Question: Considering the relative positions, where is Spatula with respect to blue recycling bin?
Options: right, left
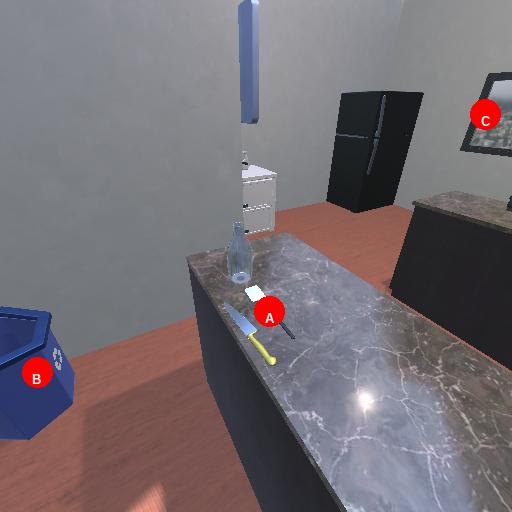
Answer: right